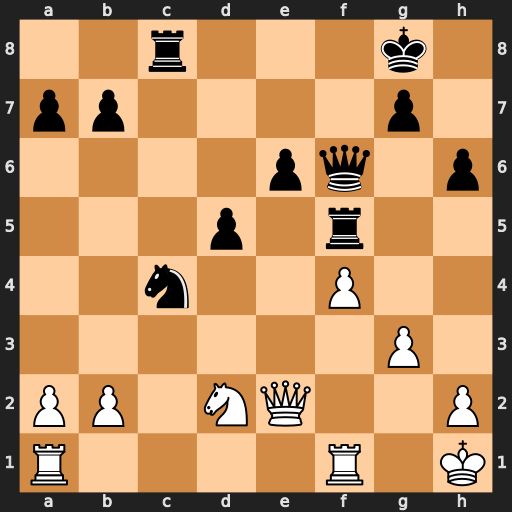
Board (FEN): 2r3k1/pp4p1/4pq1p/3p1r2/2n2P2/6P1/PP1NQ2P/R4R1K
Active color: w
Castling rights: -
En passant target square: -
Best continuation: g4 Rxf4 Rxf4 Qxf4 Qxe6+ Kh7 Qxc8